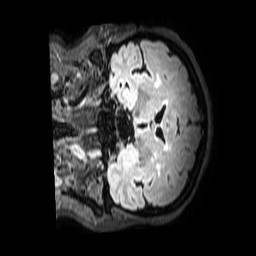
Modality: FLAIR
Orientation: coronal
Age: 62
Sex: female
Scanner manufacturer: philips
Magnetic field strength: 3 T
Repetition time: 4.8 s
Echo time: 0.2795 s